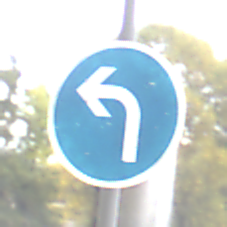
Verkehrszeichen: VorgeschriebeneFahrtrichtungLinks
Umgebung: Outdoor, Nature
Tageszeit: MorningAfternoon
Wetter: Overcast
Licht: Natural
Jahreszeit: Autumn
Kontrast: LowContrast